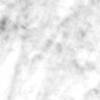
Label: no_change